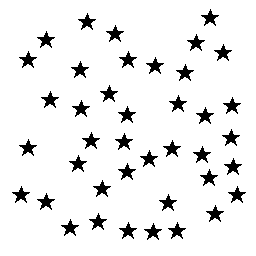
Squares: 0
Triangles: 0
Stars: 40
Total shapes: 40